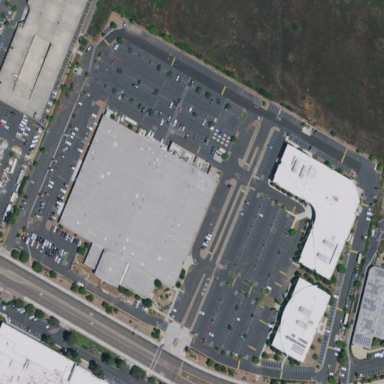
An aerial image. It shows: Commercial area.